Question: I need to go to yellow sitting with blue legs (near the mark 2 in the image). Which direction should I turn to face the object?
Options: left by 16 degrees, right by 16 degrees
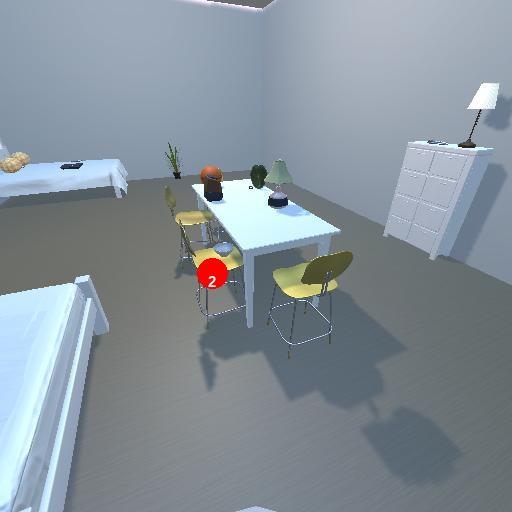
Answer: left by 16 degrees